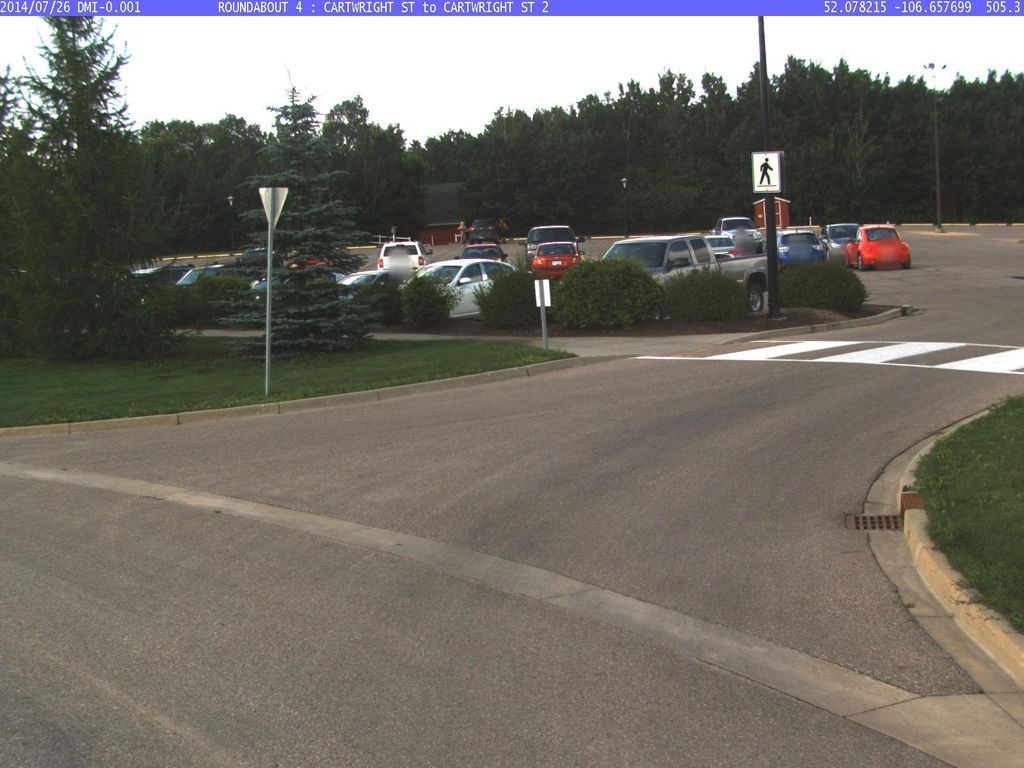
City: saskatoon